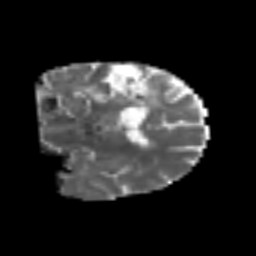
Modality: MD
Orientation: coronal
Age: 67
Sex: female
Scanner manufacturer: siemens
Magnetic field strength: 3 T
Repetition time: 5.6 s
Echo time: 0.082 s